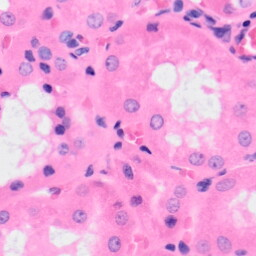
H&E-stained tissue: Kidney